Question:
I wish to filter a data frame based on conditions in several columns. For example, how can I delete rows if column A = B and Column E = 0.
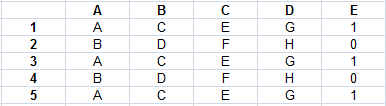
Answer: Logic index:
'''
d<-d[!(d$A=="B" & d$E==0),]
'''